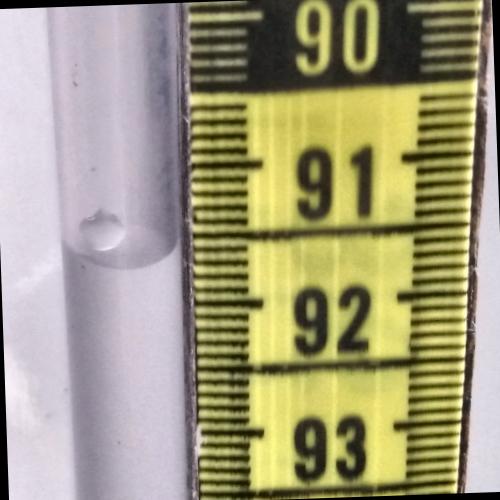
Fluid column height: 91.7 cm